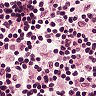
Metastatic tissue present: no